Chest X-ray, AP view. Patient: 54 years old, sex M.
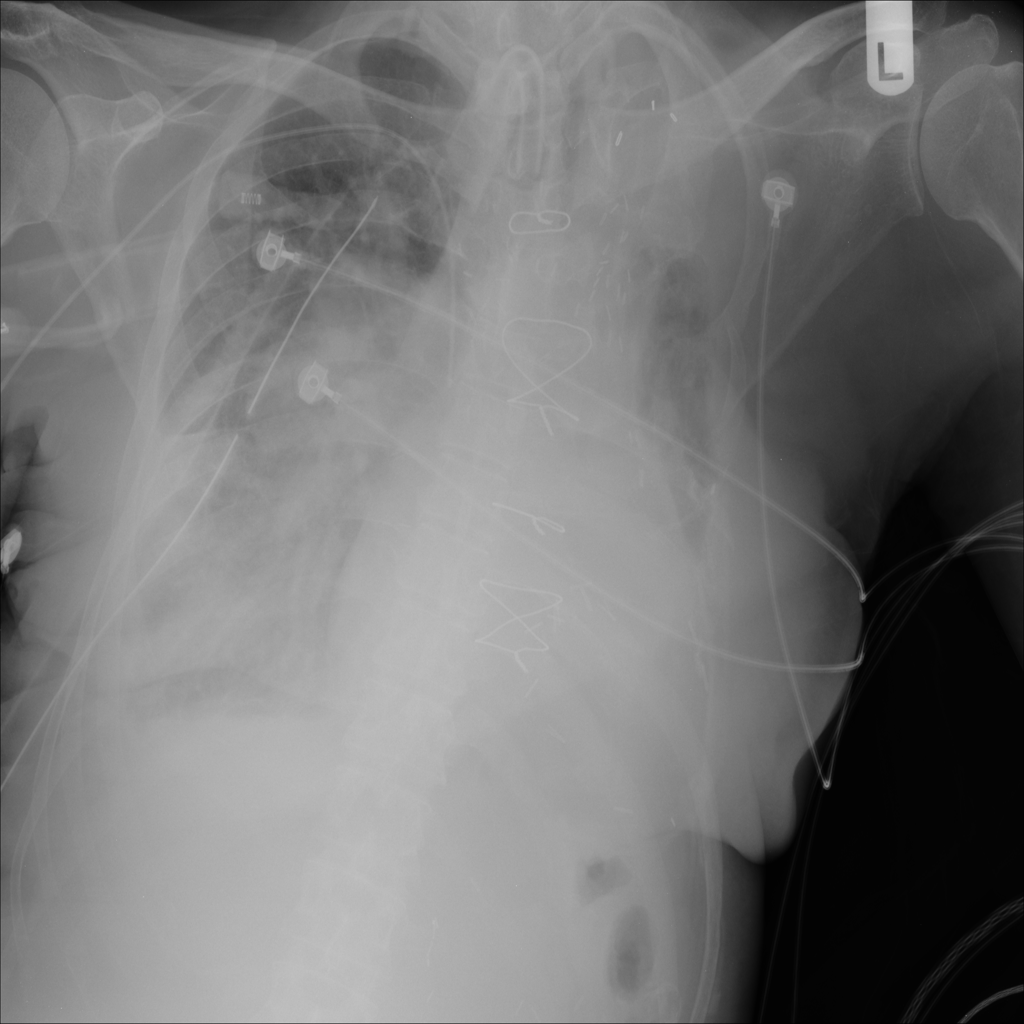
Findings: No Finding